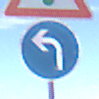
Verkehrszeichen: VorgeschriebeneFahrtrichtungLinks
Zusatzzeichen oben: Lichtzeichenanlage
Umgebung: Outdoor, RoadRail
Tageszeit: MorningAfternoon
Wetter: PartlyCloudy
Licht: Natural
Jahreszeit: NotSpecified
Kontrast: HighContrast